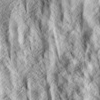
Atmospheric dust classification: not_dusty